Question: In a fresh R session, I created a promise 'z', the vectors 'x' and 'y', and a function 'obj.info'.
'''
delayedAssign("z", logical(5))
x <- 1:100
y <- rnorm(4e3L)
obj.info <- function(envir = .GlobalEnv){
ls <- ls(envir)
obj <- sapply(ls, get)
FUN <- function(x){
c(type = class(x), length = length(x), size = object.size(x))
}
noquote(t(sapply(obj, FUN)))
}
'''
---
In RStudio, the Global Environment table is as expected, with the unevaluated promise included.
---
>
---
A call to 'obj.info()' returns the following table.
'''
obj.info()
# type length size
# obj.info function 1 13872
# x integer 100 440
# y numeric 4000 32040
# z logical 5 72
'''
The problem is that 'z' has been evaluated in the process, and I didn't want that to happen quite yet. All I want is the information about 'z'.
At first, I figured 'get' was causing this, but evaluation of 'z' also occurs if I call 'class' on the 'ls()' objects before calling 'get'. The result I want has
'''
# z promise 0 0
'''
for the promised object 'z'.
Is the table in the RStudio window something is easily accessible from the console? And if so, can we get it 'z'? Something like the following 'ls.str' table (and others) that can be deparsed would be ideal.
'''
capture.output(ls.str())
# [1] "obj.info : function (envir = .GlobalEnv) "
# [2] "x : int [1:100] 1 2 3 4 5 6 7 8 9 10 ..."
# [3] "y : num [1:4000] -0.277 -0.431 -0.143 -0.218 -0.846 ..."
# [4] "z : logi [1:5] FALSE FALSE FALSE FALSE FALSE"
'''
Or even if there's a way to run this condition through an 'if' statement, something like
'''
if( x is a promise ) { do not evaluate it, but get its information }
'''
I'm running RStudio Version 0.98.994
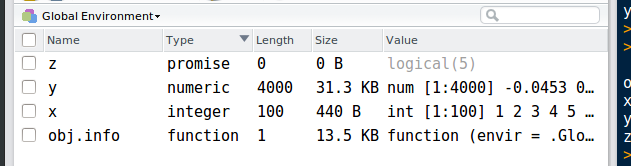
Answer: Hadley has a simple Rcpp <URL>.
The relevant code snippet is:
'''
// [[Rcpp::export]]
bool is_promise2(Symbol name, Environment env) {
SEXP object = Rf_findVar(name, env);
return (TYPEOF (object) == PROMSXP);
}
// [[Rcpp::export]]
SEXP promise_code(Symbol name, Environment env) {
SEXP object = Rf_findVar(name, env);
return PRCODE(object);
}
// [[Rcpp::export]]
SEXP promise_value(Symbol name, Environment env) {
SEXP object = Rf_findVar(name, env);
return PRVALUE(object);
}
'''
Here's how this can be used:
'''
Rcpp::sourceCpp('promise.cpp')
delayedAssign("z", logical(5))
is_promise2('z', environment())
# [1] TRUE
promise_code('y', environment())
# logical(5)
'''
However, 'sourceCpp' always recompiles the code, which is inefficient. Rcpp sources are normally used as part of a package.